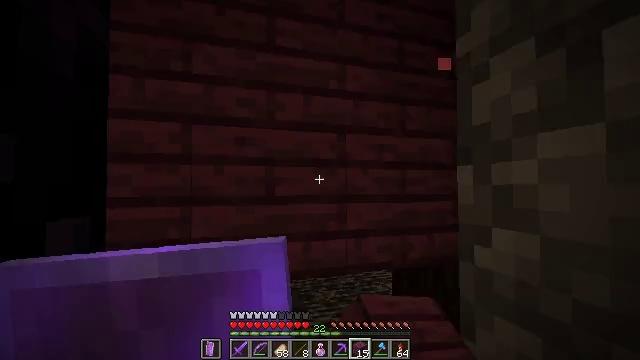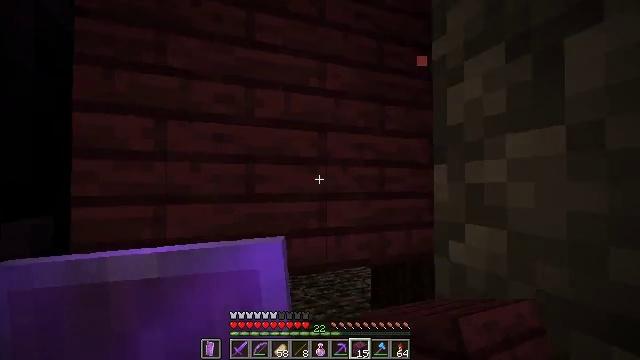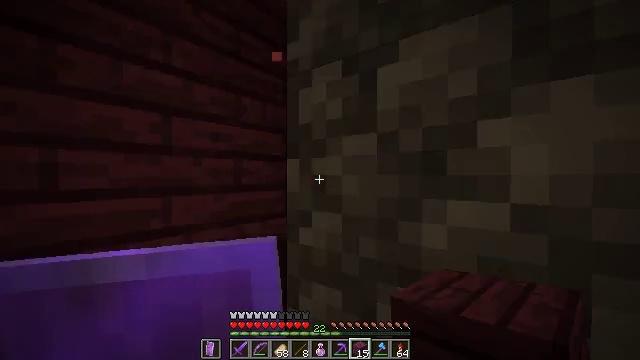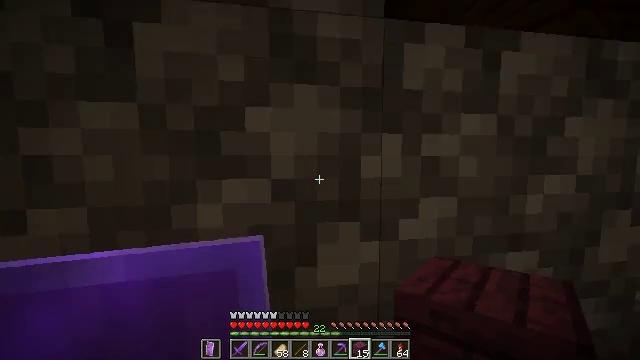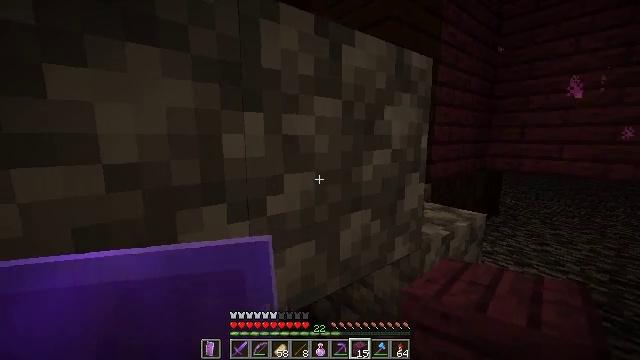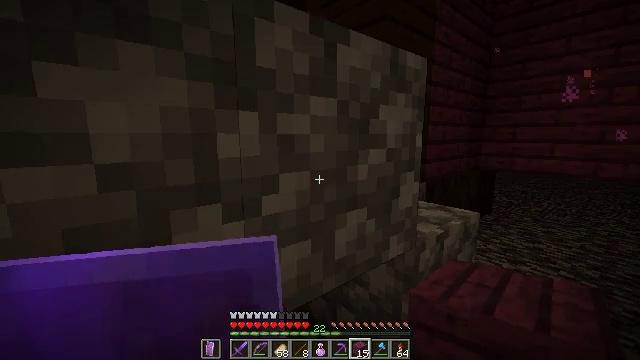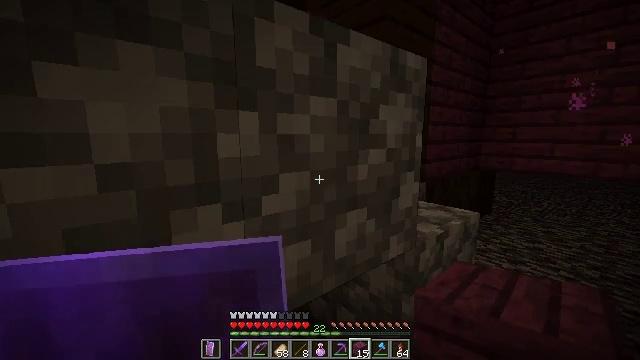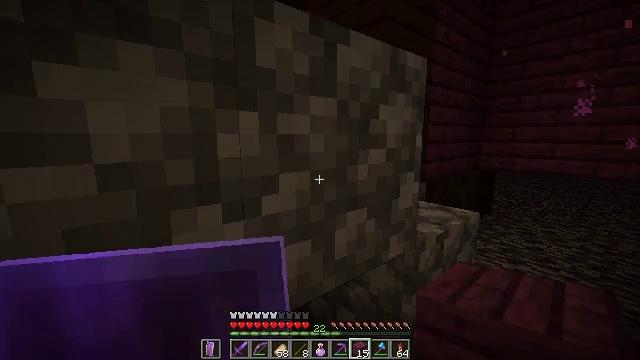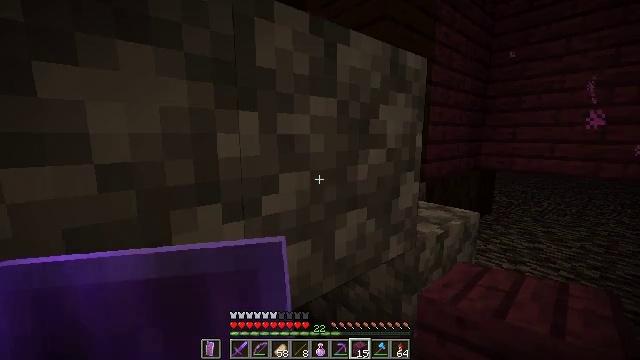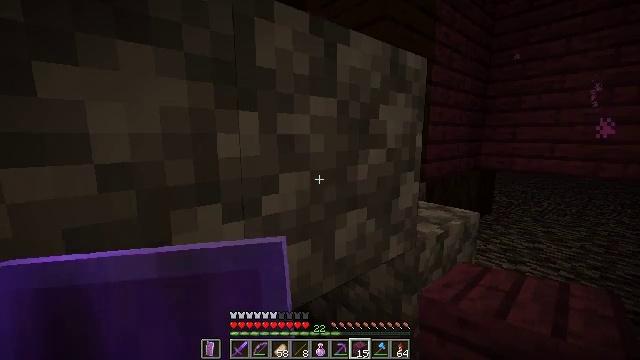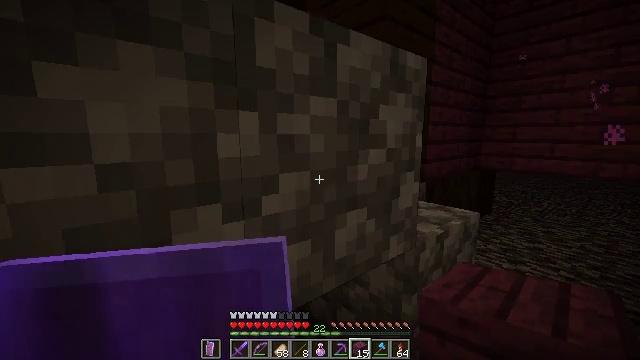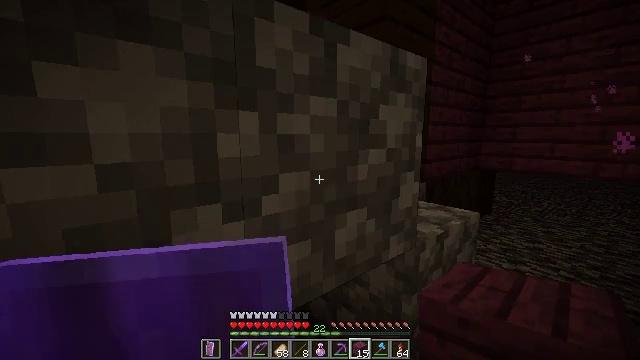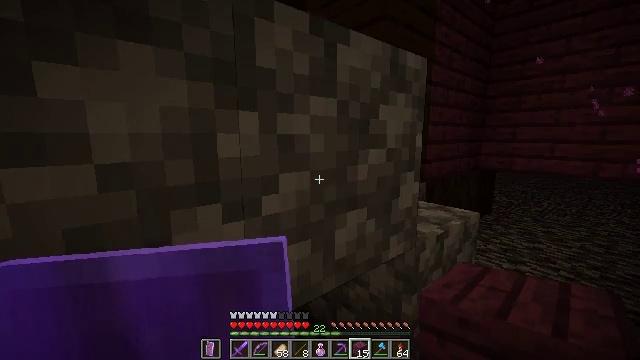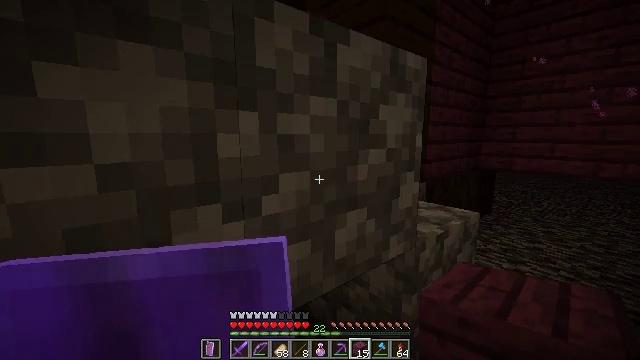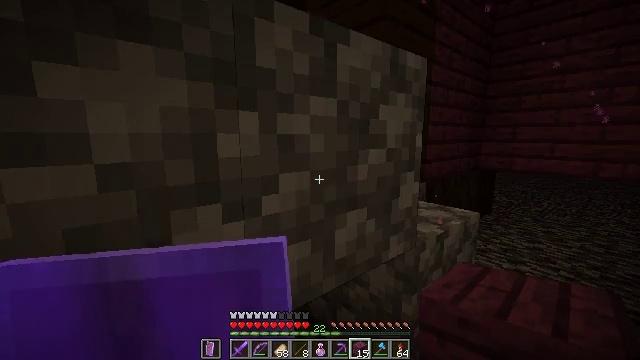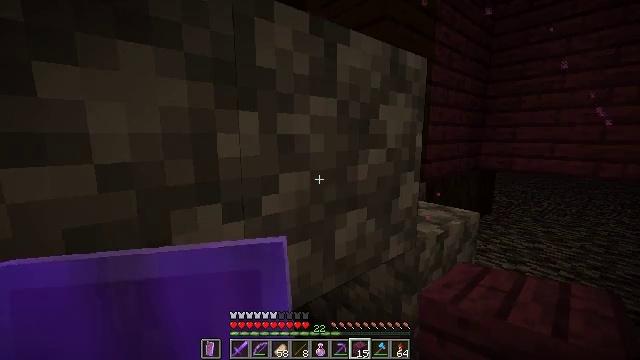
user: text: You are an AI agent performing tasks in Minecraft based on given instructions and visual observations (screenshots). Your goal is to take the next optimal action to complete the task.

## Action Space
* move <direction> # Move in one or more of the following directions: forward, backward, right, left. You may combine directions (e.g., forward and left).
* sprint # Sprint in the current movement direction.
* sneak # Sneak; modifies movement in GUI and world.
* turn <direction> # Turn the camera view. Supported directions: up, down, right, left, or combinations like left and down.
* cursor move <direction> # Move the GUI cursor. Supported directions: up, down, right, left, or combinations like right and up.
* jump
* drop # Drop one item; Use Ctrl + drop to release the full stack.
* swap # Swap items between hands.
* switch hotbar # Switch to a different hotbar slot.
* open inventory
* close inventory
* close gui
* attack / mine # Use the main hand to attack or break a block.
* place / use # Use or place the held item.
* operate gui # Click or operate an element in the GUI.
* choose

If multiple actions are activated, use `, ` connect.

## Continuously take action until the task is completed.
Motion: motion action
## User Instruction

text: Attack the red carpet to pick it up.
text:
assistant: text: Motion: turn right
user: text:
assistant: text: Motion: turn right and down
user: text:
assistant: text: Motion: turn right and down
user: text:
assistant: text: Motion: turn right and down
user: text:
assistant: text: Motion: turn right
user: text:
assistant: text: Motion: no_op
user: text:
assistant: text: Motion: no_op
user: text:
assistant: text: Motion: no_op
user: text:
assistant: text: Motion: no_op
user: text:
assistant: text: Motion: no_op
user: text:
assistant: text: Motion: no_op
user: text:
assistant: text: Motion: no_op
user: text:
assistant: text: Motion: no_op
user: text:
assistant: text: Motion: no_op
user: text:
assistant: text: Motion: no_op
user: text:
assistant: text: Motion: move right
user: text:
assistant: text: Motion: move forward and move right
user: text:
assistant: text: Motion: move forward and move right
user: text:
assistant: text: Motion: move forward and move right
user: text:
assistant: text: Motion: move forward and move right
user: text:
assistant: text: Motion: move forward and move right
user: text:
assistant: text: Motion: move forward and move right, turn left
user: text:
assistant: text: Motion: move forward and move right
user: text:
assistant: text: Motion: move forward and move right
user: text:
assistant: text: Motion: move forward and move right, turn left
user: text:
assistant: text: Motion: move forward and move right, turn left
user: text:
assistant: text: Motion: move forward and move right, turn left
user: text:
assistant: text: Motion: move forward, turn left
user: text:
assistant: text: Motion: move forward, turn left
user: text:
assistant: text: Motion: move forward, turn left